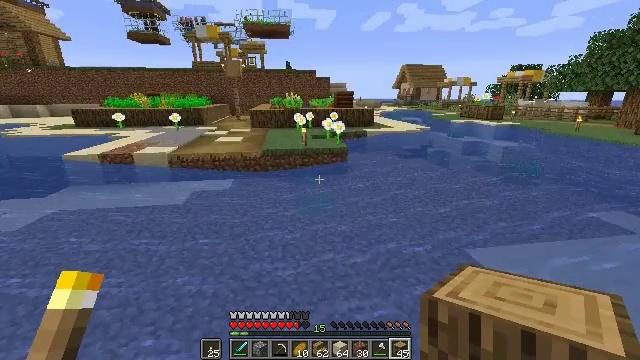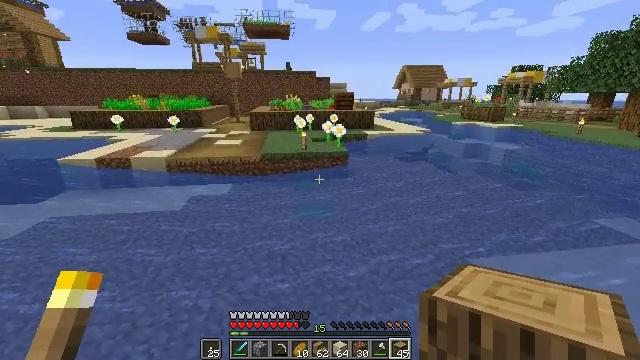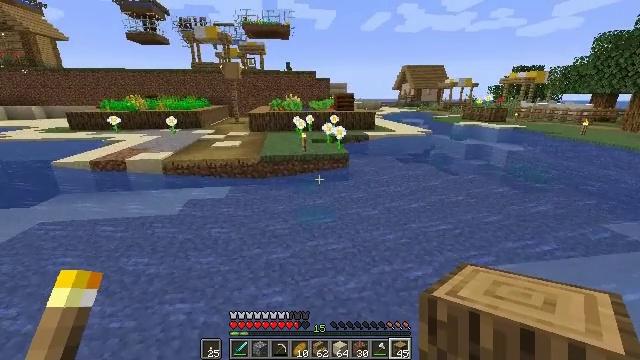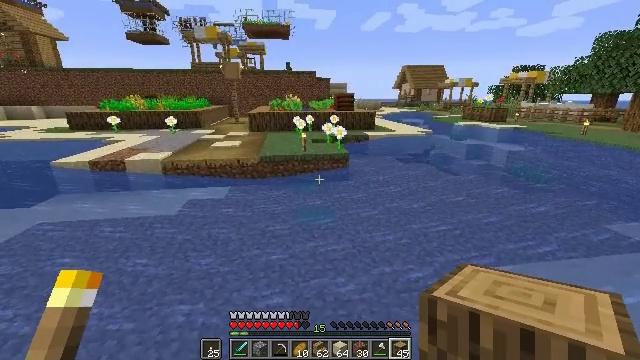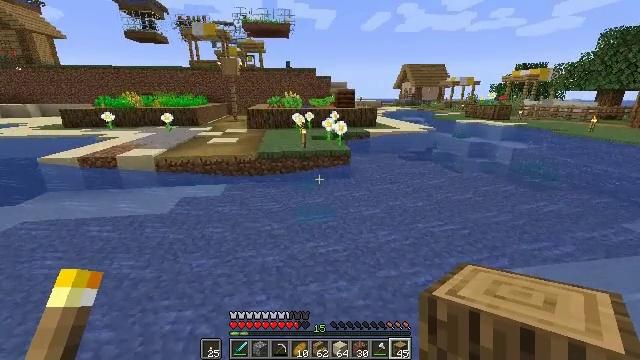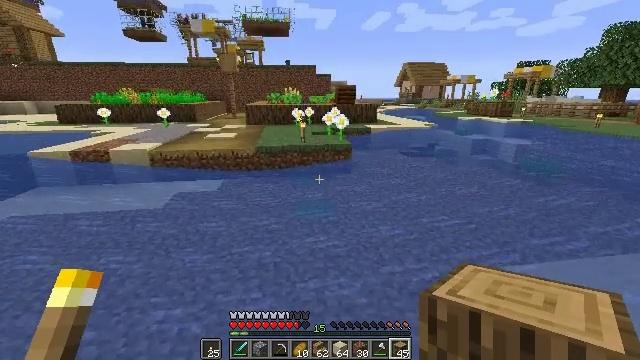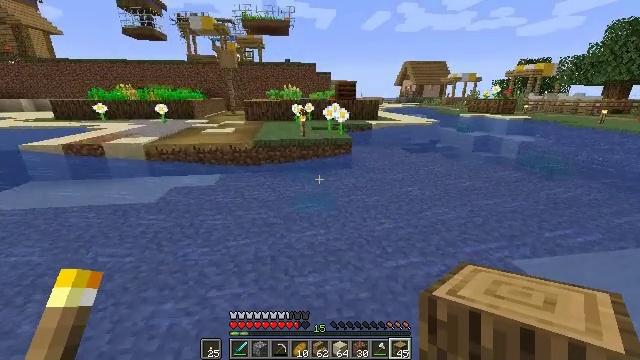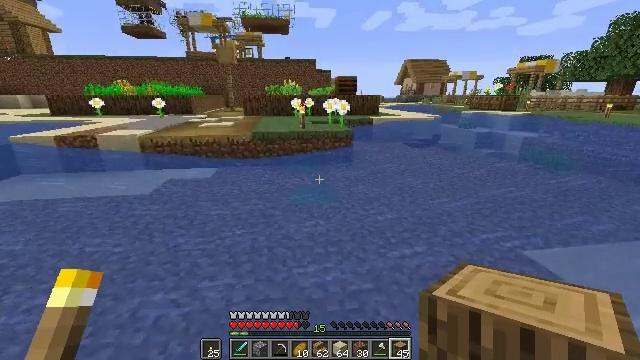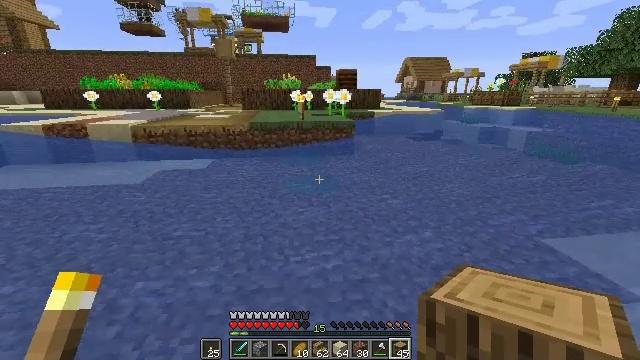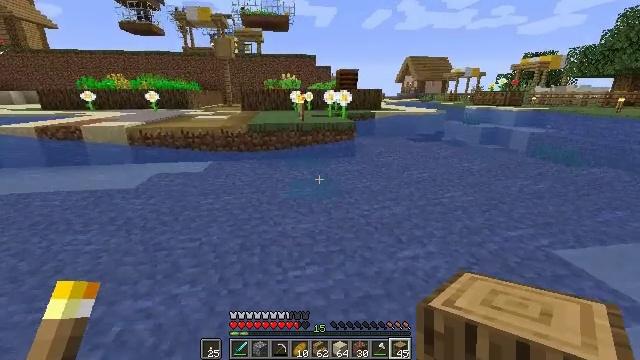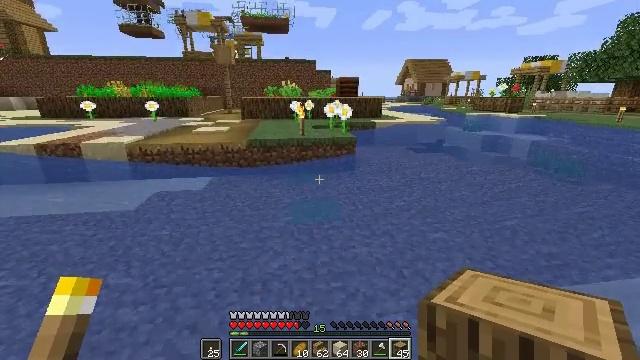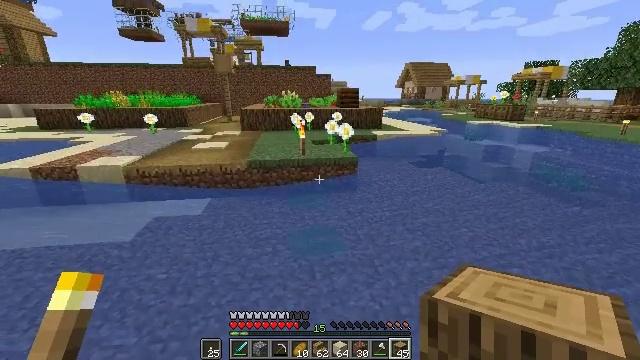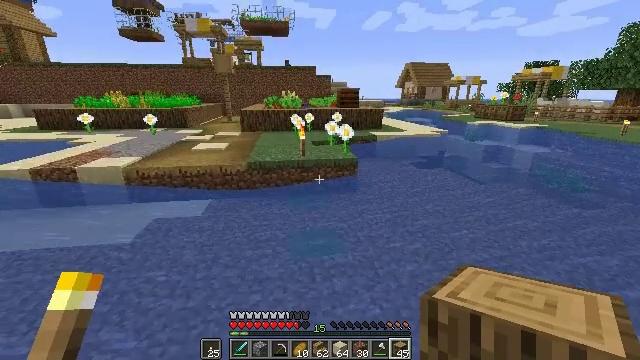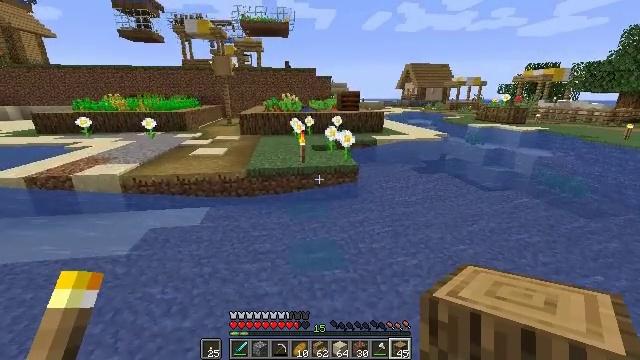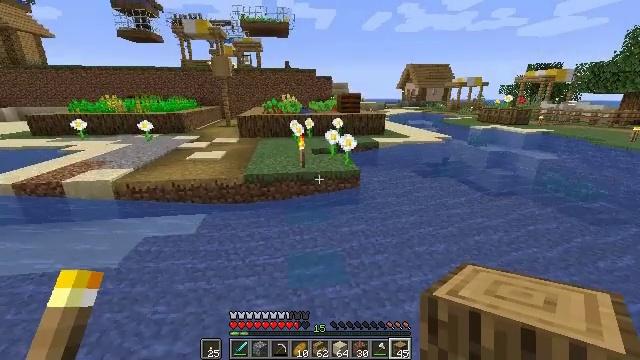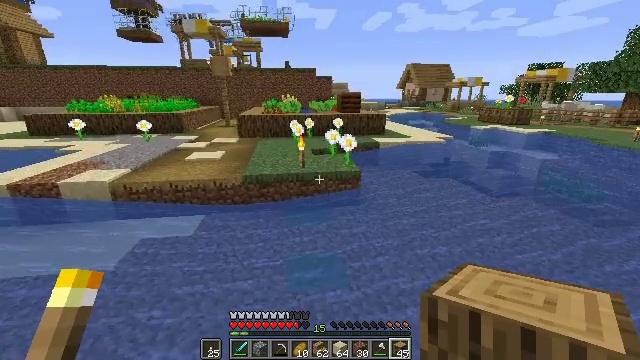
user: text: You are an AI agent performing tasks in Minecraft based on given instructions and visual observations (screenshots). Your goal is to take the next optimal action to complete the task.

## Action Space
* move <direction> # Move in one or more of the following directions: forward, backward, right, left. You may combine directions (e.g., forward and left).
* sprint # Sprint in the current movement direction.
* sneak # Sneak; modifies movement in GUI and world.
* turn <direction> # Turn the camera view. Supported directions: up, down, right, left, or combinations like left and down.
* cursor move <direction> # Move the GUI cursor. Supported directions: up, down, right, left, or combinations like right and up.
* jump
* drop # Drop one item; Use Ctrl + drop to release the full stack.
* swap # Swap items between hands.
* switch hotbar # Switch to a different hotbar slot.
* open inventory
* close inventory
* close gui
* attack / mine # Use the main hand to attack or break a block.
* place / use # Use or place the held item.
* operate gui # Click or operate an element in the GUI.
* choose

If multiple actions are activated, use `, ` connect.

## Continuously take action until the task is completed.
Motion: motion action
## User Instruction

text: Harvest the oxeye daisy.
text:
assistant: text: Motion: move forward, sprint, jump
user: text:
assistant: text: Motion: move forward, sprint, jump
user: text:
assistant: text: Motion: move forward, sprint, jump
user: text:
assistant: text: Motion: move forward, sprint, jump
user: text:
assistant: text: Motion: move forward, jump
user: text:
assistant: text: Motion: move forward, jump
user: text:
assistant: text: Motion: move forward, sprint, jump
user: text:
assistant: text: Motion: move forward, sprint, jump
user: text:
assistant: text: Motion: move forward, sprint, jump
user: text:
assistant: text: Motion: move forward, sprint, jump
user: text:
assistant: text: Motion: move forward, jump
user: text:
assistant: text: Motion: move forward, jump
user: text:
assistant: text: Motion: move forward, sprint, jump
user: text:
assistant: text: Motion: move forward, sprint, jump
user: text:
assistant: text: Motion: move forward, sprint, jump
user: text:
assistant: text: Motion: move forward, jump
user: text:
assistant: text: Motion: move forward, jump
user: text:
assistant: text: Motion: move forward, jump
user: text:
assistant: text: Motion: move forward, sprint, jump
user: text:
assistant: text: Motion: move forward, sprint, jump
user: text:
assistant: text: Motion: move forward, sprint, jump
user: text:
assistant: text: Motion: move forward, jump
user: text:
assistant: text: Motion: move forward, jump
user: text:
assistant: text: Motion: move forward, sprint, jump
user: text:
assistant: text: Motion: move forward, sprint, jump
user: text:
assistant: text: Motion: move forward, sprint, jump
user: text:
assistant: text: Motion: move forward, jump
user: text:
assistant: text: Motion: move forward, jump
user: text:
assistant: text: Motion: move forward, jump
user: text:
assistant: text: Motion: move forward, sprint, jump